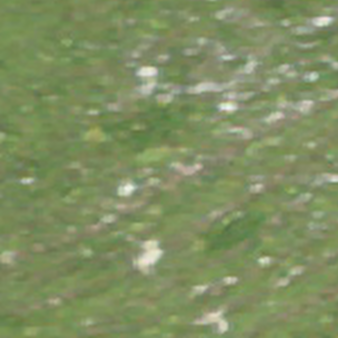
Label: other